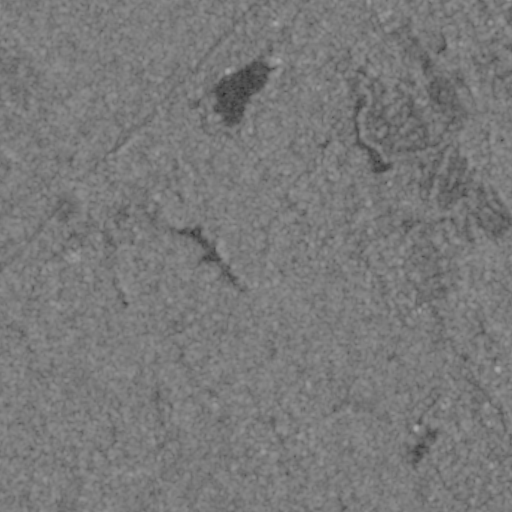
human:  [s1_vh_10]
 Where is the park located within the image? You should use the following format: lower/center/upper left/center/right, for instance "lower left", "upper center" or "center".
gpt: The park is located in the upper right of the image.
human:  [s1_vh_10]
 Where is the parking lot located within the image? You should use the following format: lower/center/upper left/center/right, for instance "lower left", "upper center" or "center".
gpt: The parking lot is located in the upper right of the image.
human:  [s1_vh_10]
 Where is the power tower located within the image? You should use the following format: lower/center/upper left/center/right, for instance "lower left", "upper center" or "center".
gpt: The power tower is located in the upper left of the image.
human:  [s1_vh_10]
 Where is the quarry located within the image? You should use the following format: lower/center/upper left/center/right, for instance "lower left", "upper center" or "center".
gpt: The quarry is located in the lower left of the image.
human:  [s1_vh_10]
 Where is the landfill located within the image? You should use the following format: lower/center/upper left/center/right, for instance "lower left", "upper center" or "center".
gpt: There is no landfill in the image.

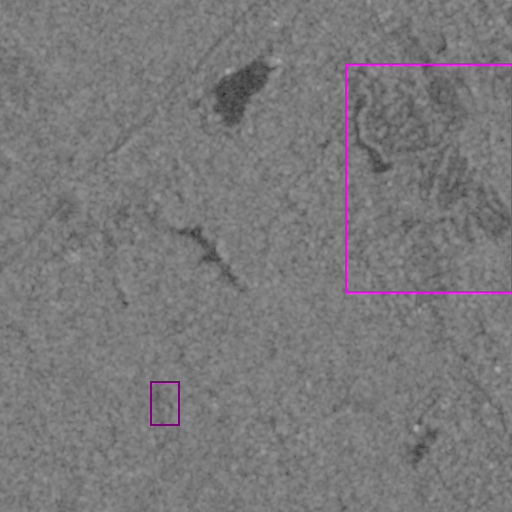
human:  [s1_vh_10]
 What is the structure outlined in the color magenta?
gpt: The structure outlined in magenta is a park.
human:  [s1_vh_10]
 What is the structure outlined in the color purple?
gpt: The structure outlined in purple is a quarry.
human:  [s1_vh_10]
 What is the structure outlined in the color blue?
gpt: There is no blue outline.